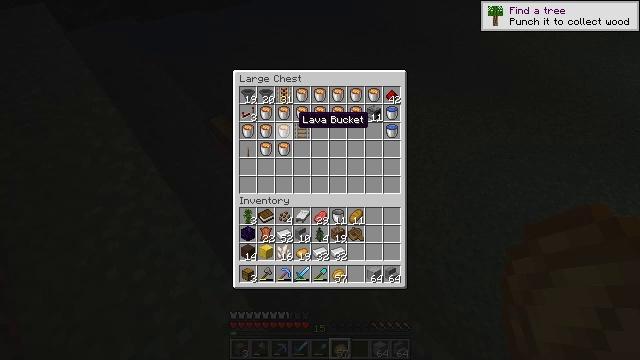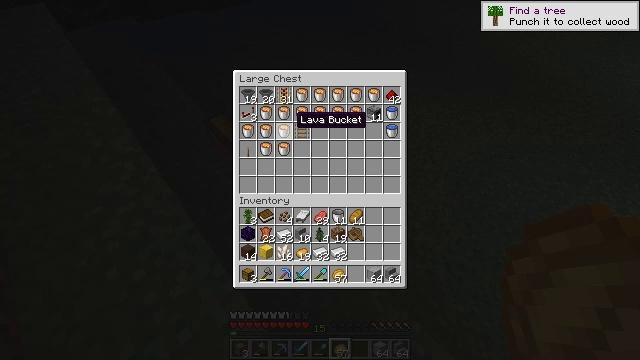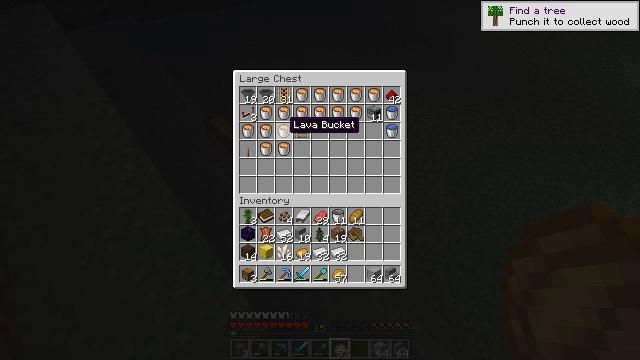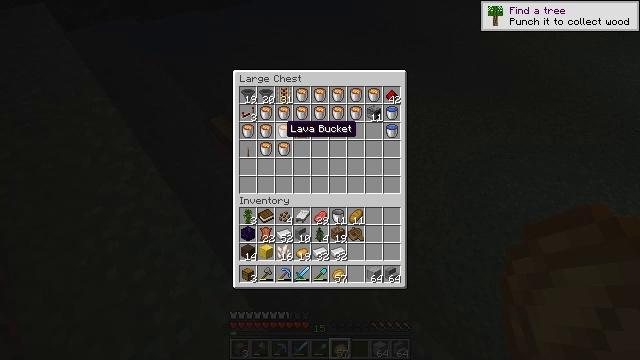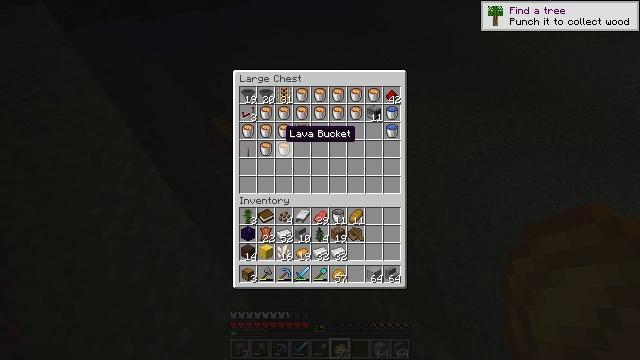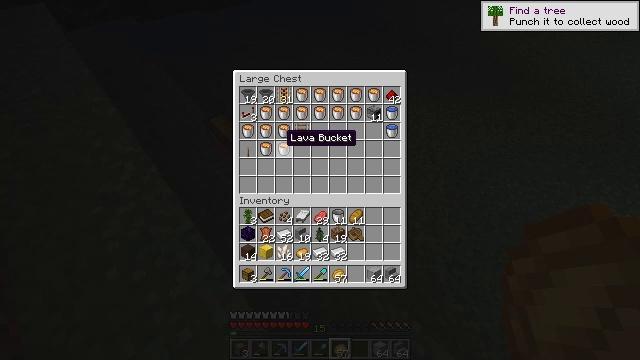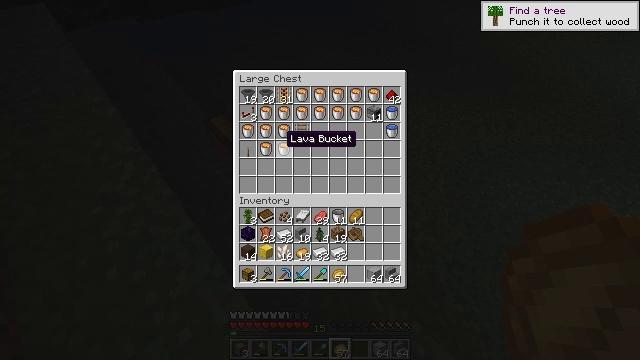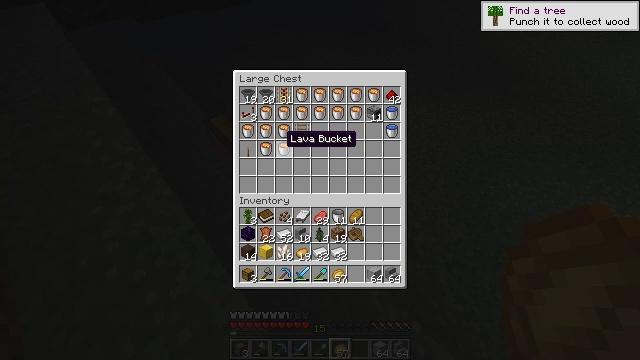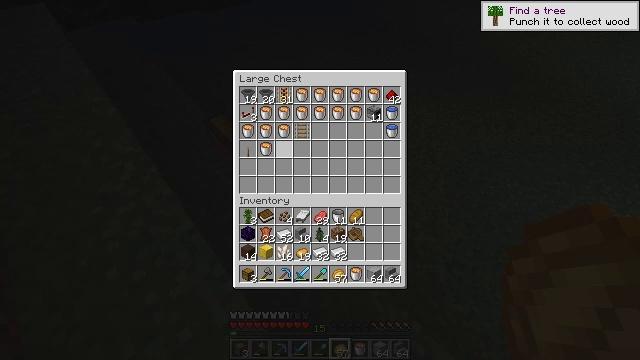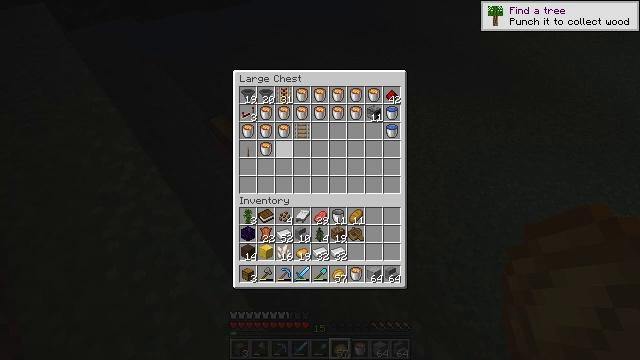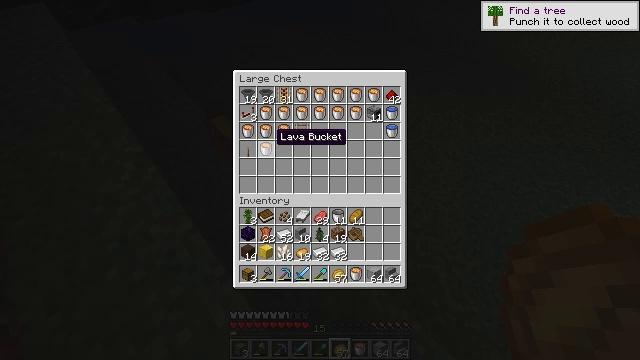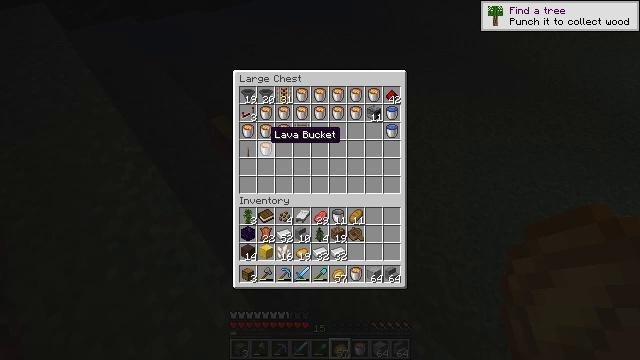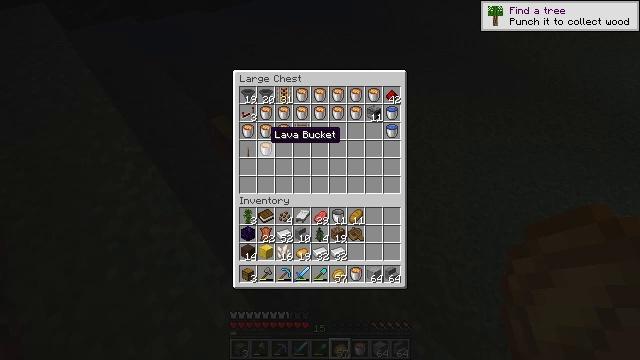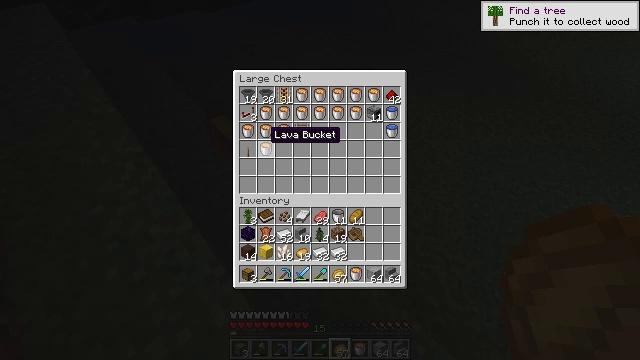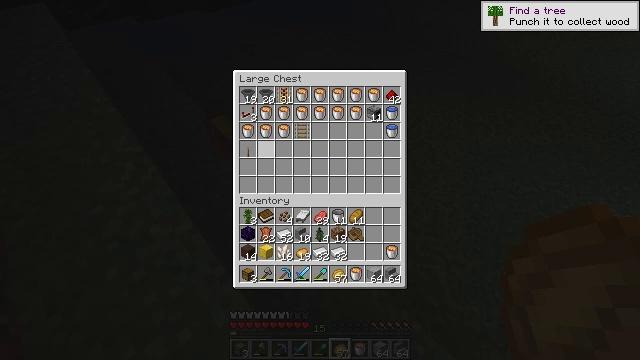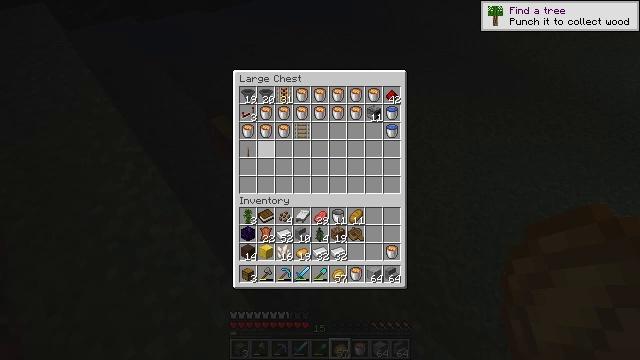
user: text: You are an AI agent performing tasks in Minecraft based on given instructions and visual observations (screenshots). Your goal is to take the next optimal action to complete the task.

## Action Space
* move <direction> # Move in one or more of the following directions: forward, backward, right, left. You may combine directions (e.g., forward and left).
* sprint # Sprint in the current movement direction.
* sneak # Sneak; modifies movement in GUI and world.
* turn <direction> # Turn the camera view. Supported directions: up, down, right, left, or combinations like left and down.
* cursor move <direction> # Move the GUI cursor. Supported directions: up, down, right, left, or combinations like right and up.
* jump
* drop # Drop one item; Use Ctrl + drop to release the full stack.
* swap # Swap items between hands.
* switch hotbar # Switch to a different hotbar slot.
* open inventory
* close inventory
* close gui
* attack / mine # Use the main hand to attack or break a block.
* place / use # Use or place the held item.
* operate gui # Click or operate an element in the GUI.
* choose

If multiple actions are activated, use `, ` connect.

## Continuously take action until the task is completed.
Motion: motion action
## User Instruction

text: Drop a baked potato.
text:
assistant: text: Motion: sneak
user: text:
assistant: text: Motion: sneak, turn left
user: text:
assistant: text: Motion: sneak
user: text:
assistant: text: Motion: sneak
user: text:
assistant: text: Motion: sneak
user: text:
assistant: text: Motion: sneak
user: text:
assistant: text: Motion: sneak
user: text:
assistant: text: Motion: sneak, attack / mine
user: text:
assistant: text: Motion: sneak, attack / mine
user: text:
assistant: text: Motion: sneak, turn left, attack / mine
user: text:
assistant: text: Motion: sneak
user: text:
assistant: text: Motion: sneak
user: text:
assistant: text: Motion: sneak
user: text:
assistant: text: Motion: sneak, attack / mine
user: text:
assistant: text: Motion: sneak, attack / mine
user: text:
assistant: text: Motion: sneak, turn right, attack / mine
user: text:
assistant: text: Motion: sneak
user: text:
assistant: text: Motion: sneak
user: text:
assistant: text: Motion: sneak
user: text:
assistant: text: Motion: sneak, attack / mine
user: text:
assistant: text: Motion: sneak, attack / mine
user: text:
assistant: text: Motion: sneak, turn left, attack / mine
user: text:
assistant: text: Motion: sneak, attack / mine
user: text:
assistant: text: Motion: sneak
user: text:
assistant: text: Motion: sneak
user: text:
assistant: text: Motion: sneak, attack / mine
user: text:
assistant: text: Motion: sneak, attack / mine
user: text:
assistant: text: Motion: sneak, turn left, attack / mine
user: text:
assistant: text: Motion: sneak, turn left
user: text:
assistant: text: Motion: sneak